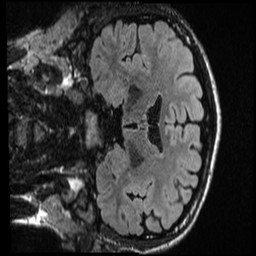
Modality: T1w
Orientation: coronal
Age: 21
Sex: male